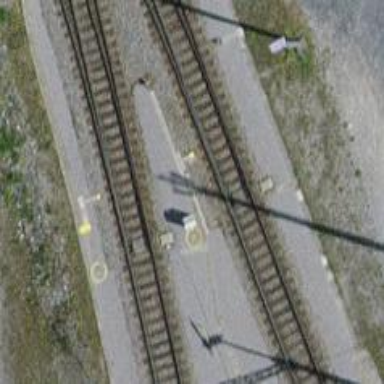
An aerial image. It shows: Railway switch.